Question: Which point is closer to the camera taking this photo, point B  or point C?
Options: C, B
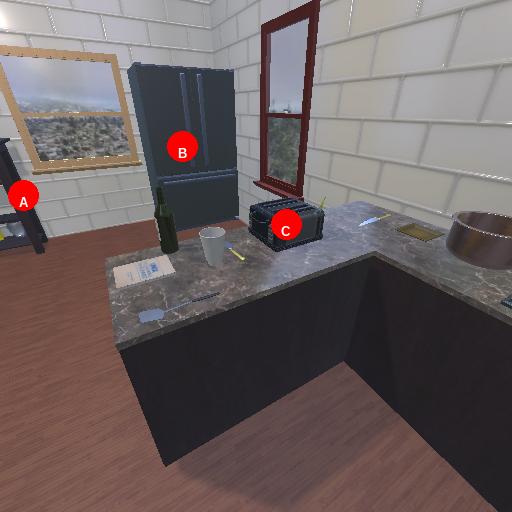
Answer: C